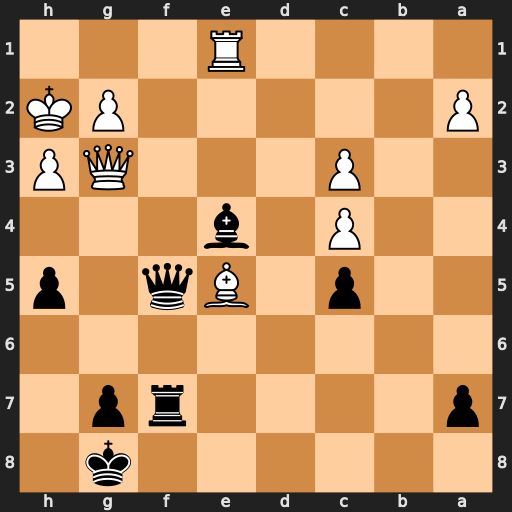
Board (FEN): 6k1/p4rp1/8/2p1Bq1p/2P1b3/2P3QP/P5PK/4R3
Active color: b
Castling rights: -
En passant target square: -
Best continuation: h4 Qxh4 Qxe5+